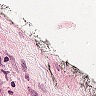
Metastatic tissue present: no